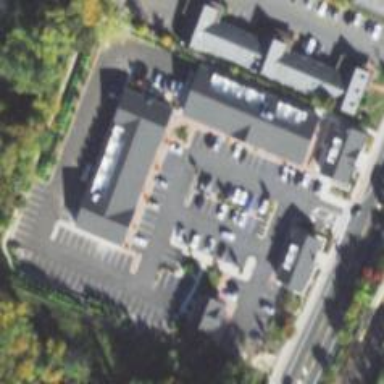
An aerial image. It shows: Commercial area.